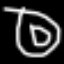
Label: donut